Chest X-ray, PA view. Patient: 40 years old, sex F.
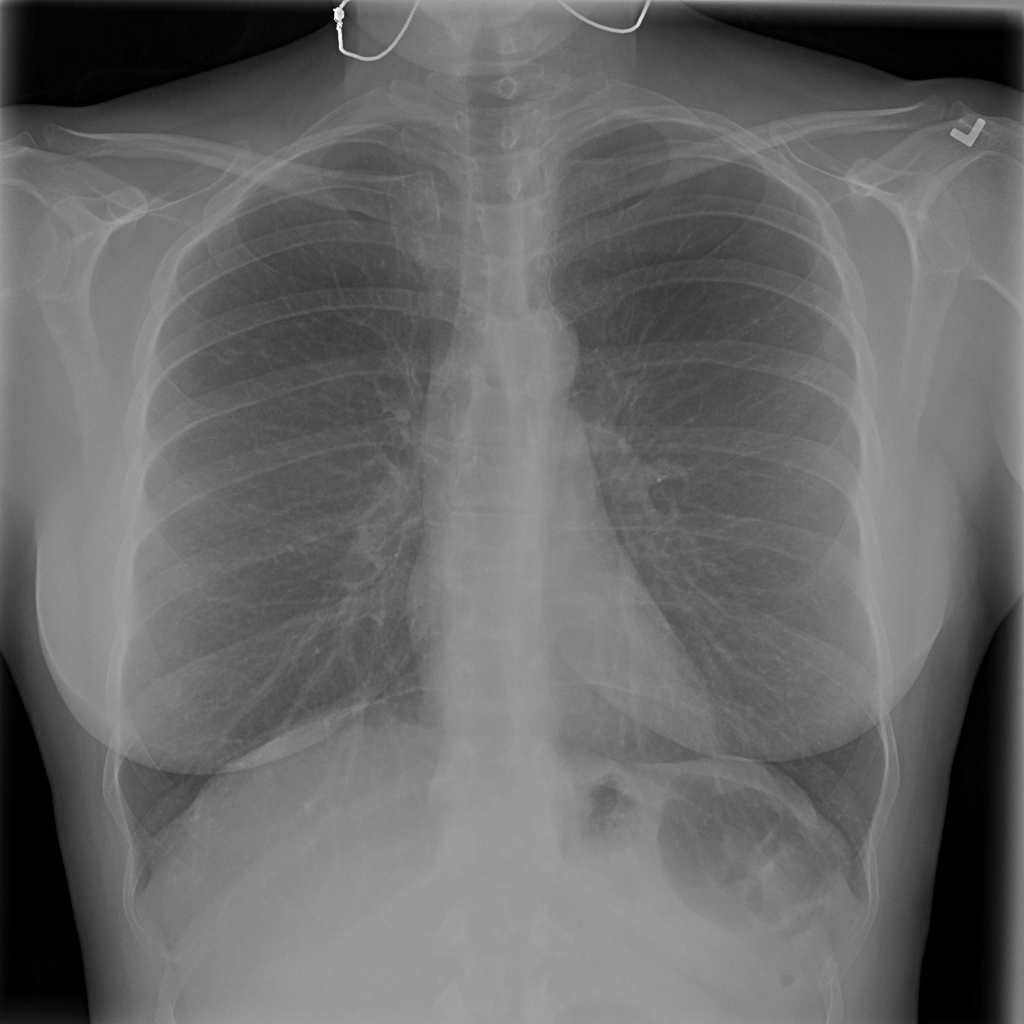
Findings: No Finding